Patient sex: M
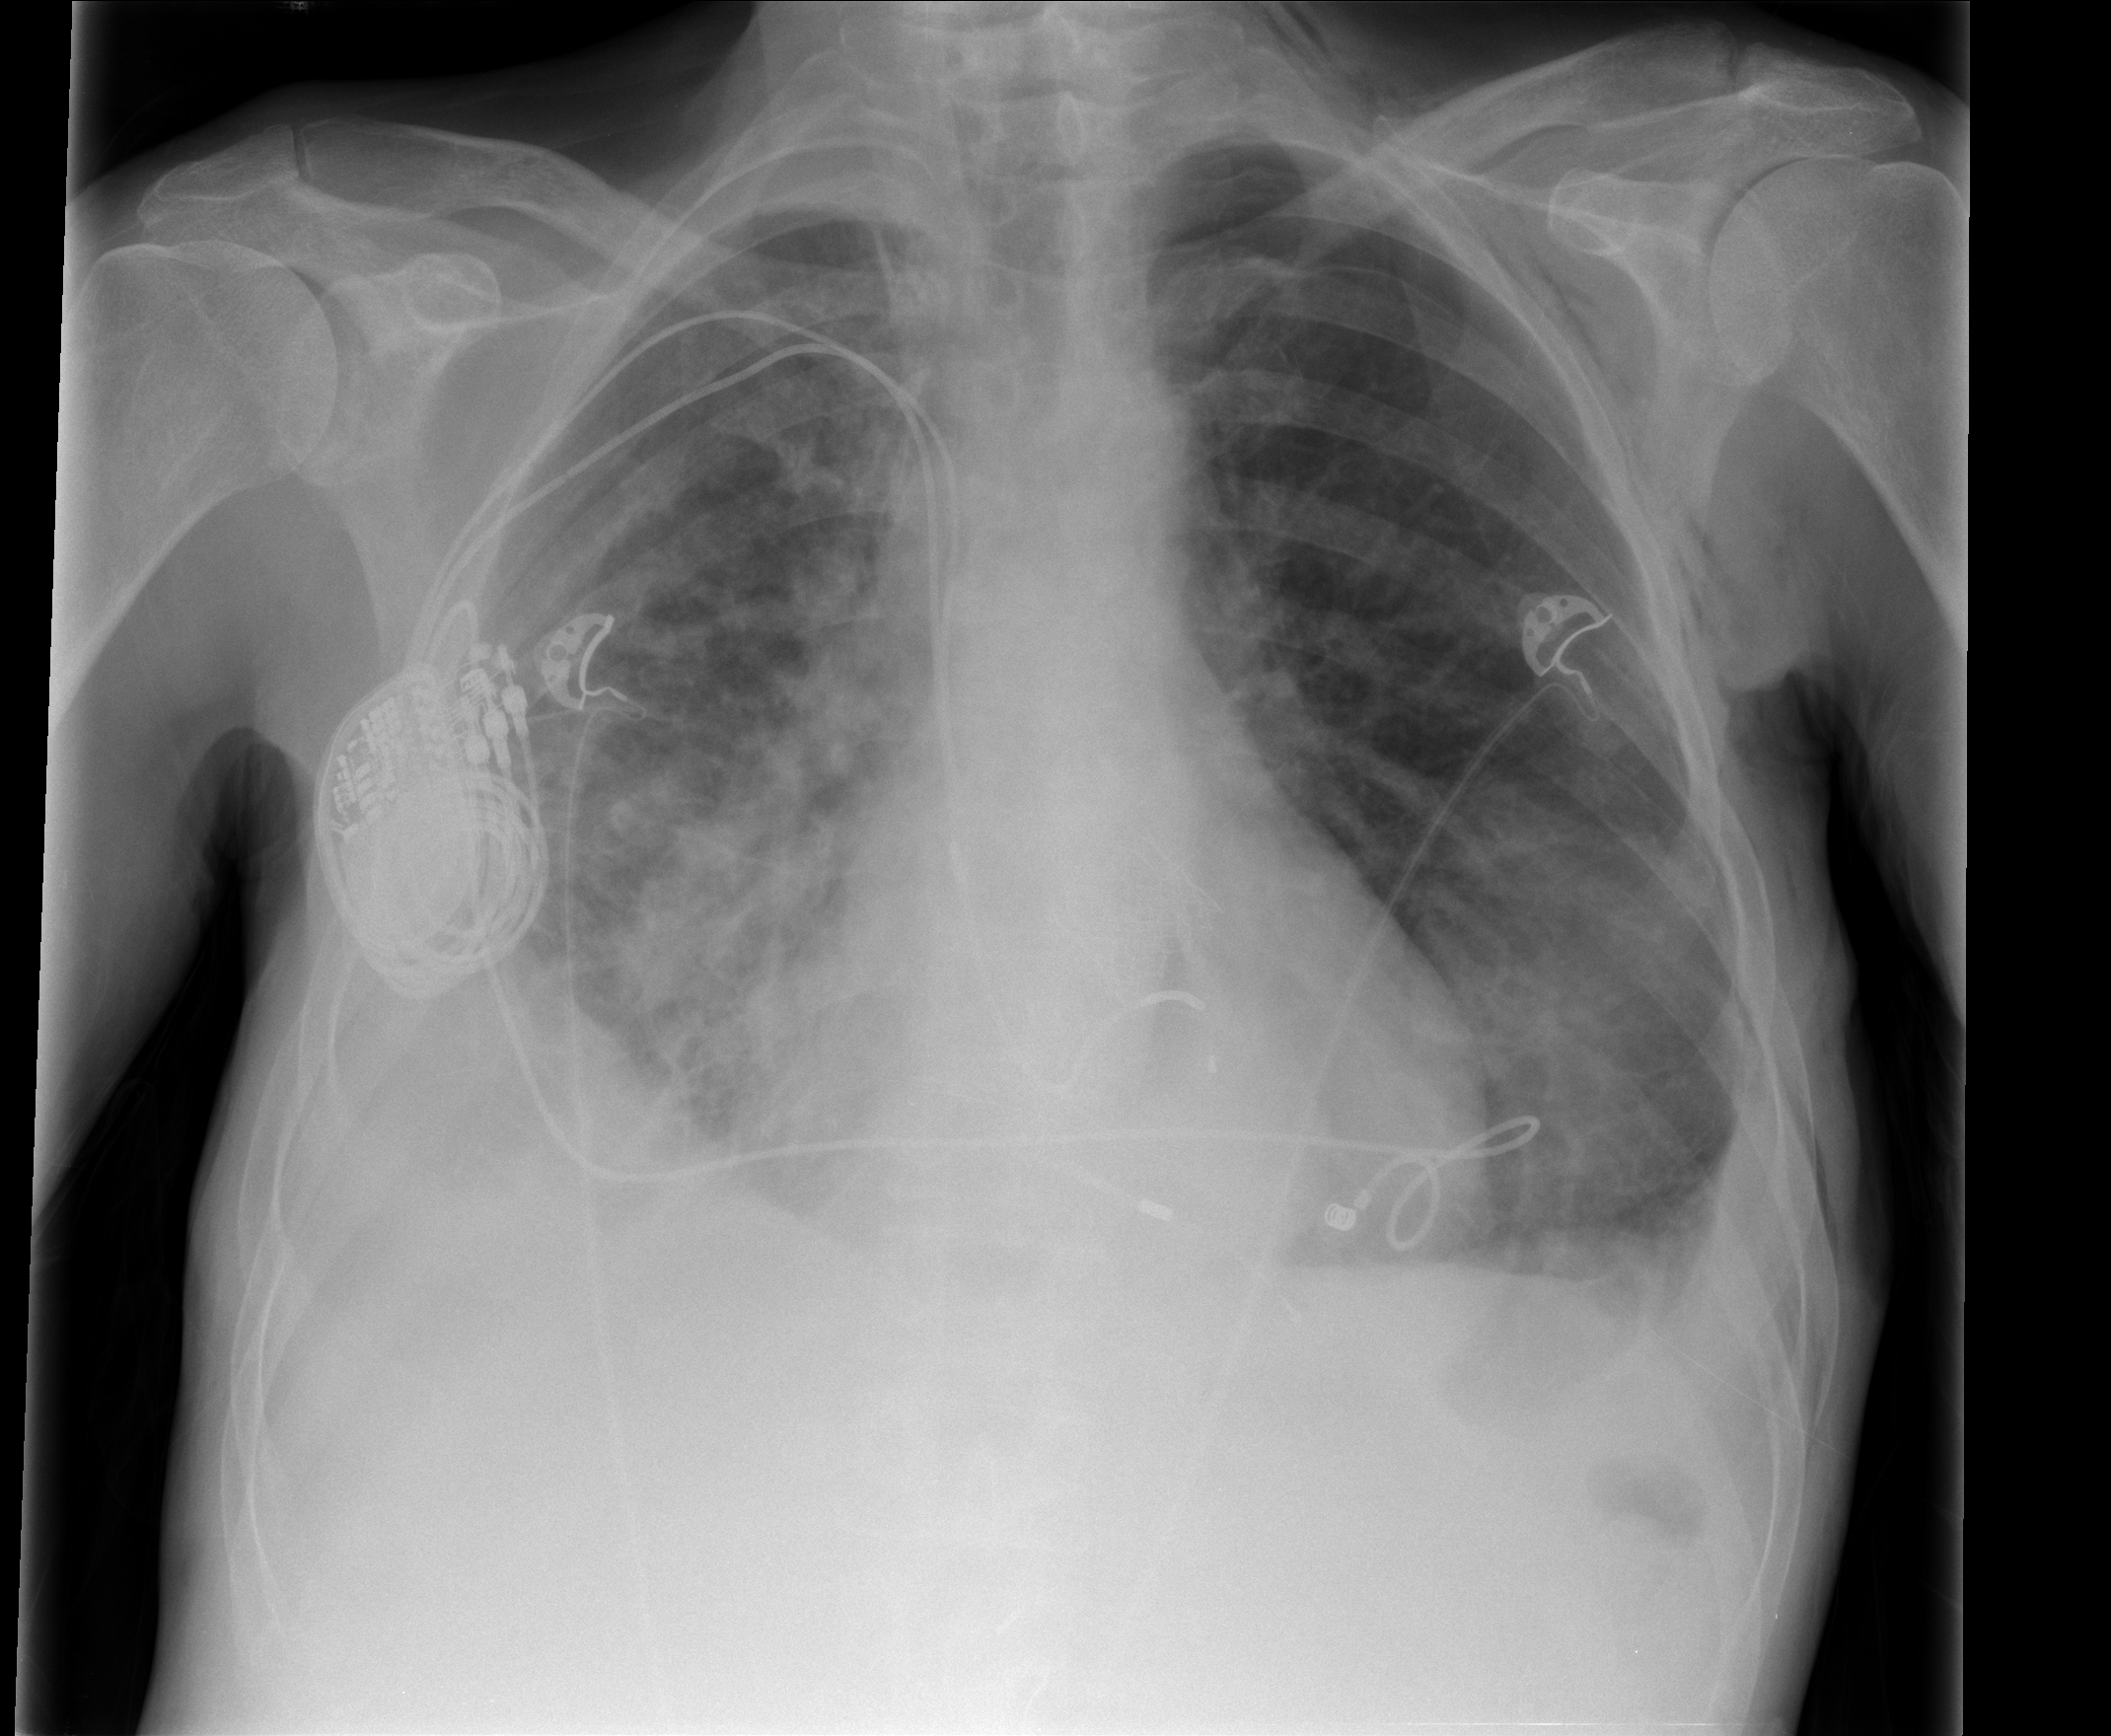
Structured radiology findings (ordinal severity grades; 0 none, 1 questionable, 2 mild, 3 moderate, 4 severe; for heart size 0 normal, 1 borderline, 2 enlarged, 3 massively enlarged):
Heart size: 0
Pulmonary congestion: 2
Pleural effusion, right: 3
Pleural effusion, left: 2
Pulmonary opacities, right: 2
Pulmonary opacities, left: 1
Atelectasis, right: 3
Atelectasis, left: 2